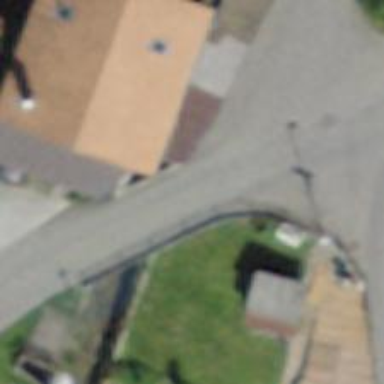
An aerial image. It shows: Residential road with asphalt surface that features bridge.